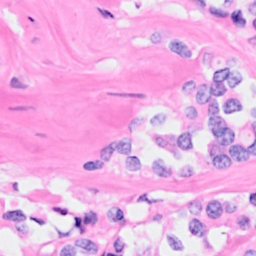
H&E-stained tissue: Breast